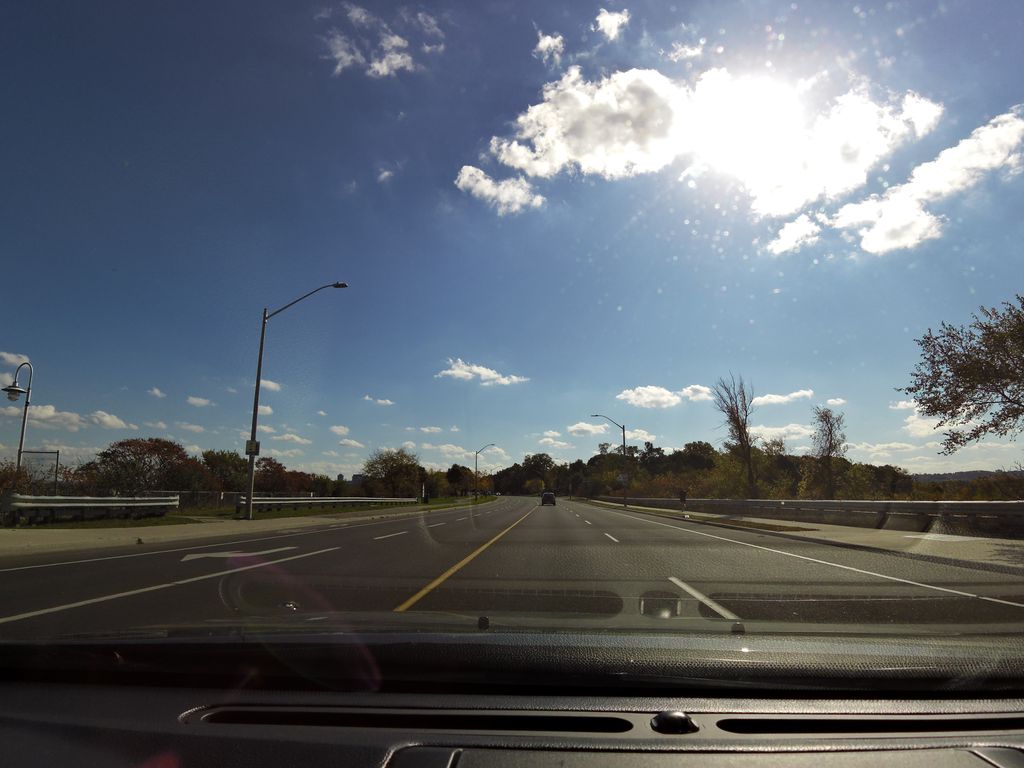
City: hamilton